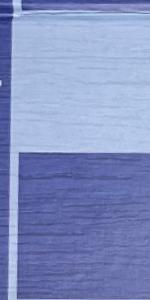
Label: Empty